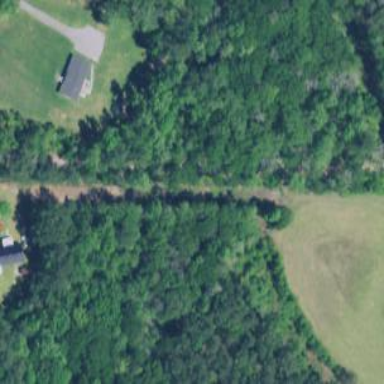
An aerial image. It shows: Culvert tunnel.